Interaction volume radius: 5 \u00c5
Interaction volume height: 40 \u00c5
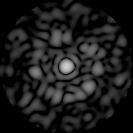
Disorder parameter: 0.833